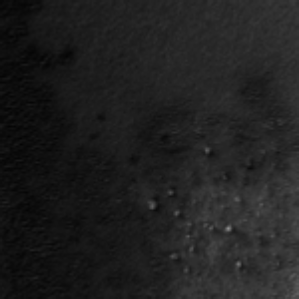
Label: frost